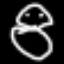
Label: frog